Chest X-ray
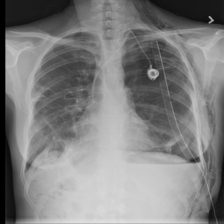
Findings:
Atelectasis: negative
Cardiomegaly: negative
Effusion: negative
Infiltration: negative
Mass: negative
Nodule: negative
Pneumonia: negative
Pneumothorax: negative
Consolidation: negative
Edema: negative
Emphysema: positive
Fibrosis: negative
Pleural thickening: negative
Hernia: negative